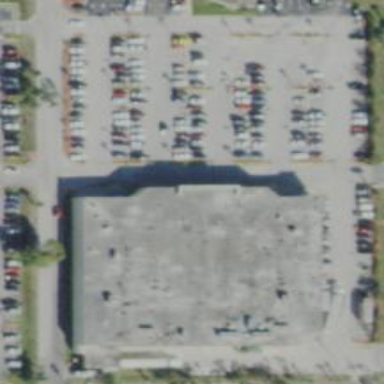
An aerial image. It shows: Commercial building housing supermarket.